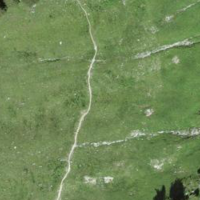
EUNIS habitat code: 23
Species observed at this site:
Astrantia major
Geum rivale